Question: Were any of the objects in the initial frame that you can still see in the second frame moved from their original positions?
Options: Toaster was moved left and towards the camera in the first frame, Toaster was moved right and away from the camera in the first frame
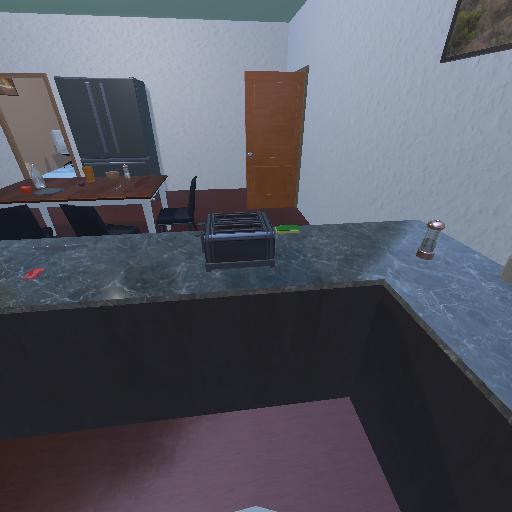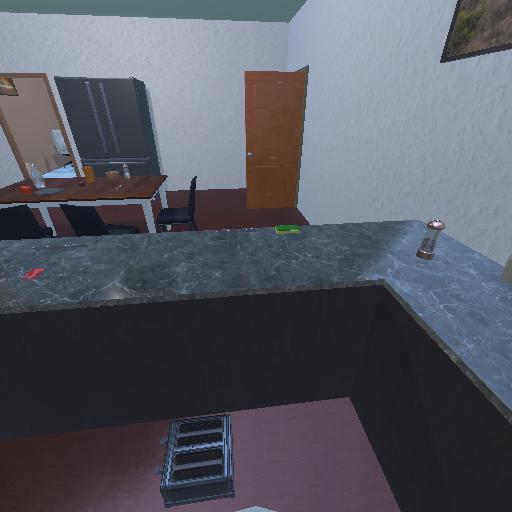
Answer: Toaster was moved left and towards the camera in the first frame